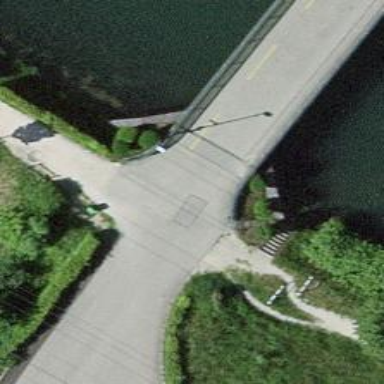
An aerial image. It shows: Informal crossing.